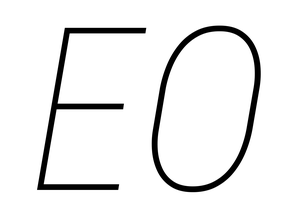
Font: Roboto-Italic_Condensed_Thin_Italic